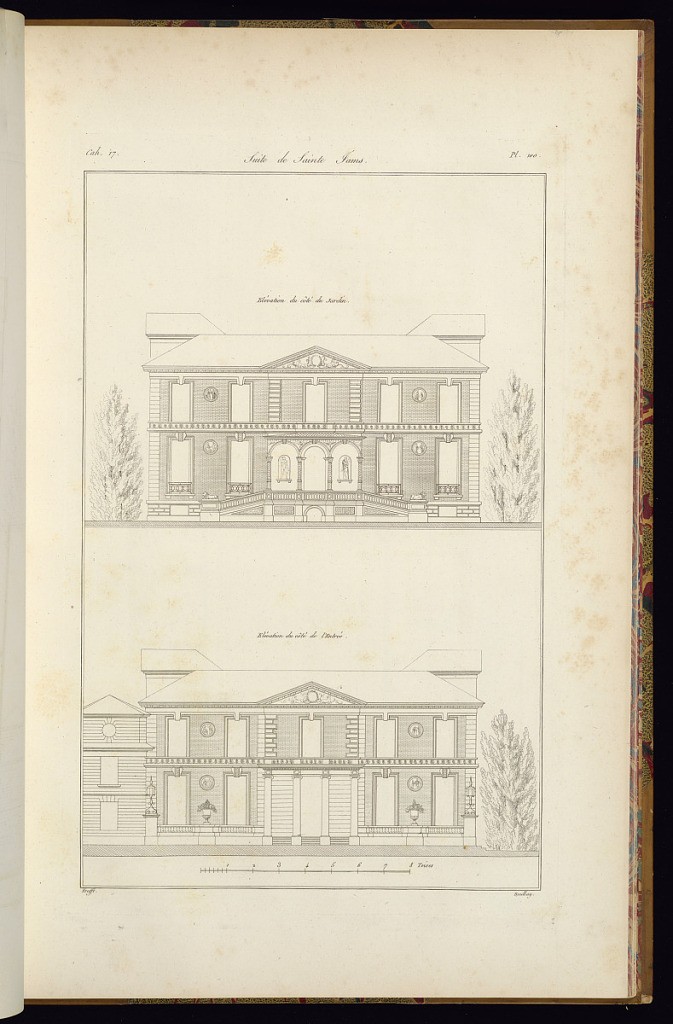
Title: Suite de Sainte Jams
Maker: Jean-Charles Krafft, French, 1764 - 1833
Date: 1812
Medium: Etching and engraving on paper
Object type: Print
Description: Two exterior elevations for a house illustrating the entrance and garden facades, featuring sculpted roundels, columns, pediments, and statues in niches.  The plate is titled, signed, and numbered.